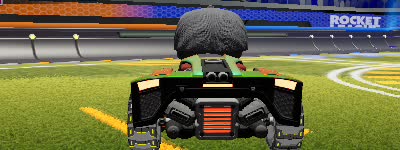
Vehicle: breakout